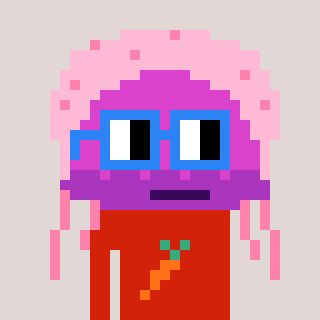
a pixel art character with square blue glasses, a jellyfish-shaped head and a red-colored body on a warm background